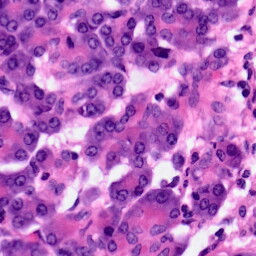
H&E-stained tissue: Pancreatic